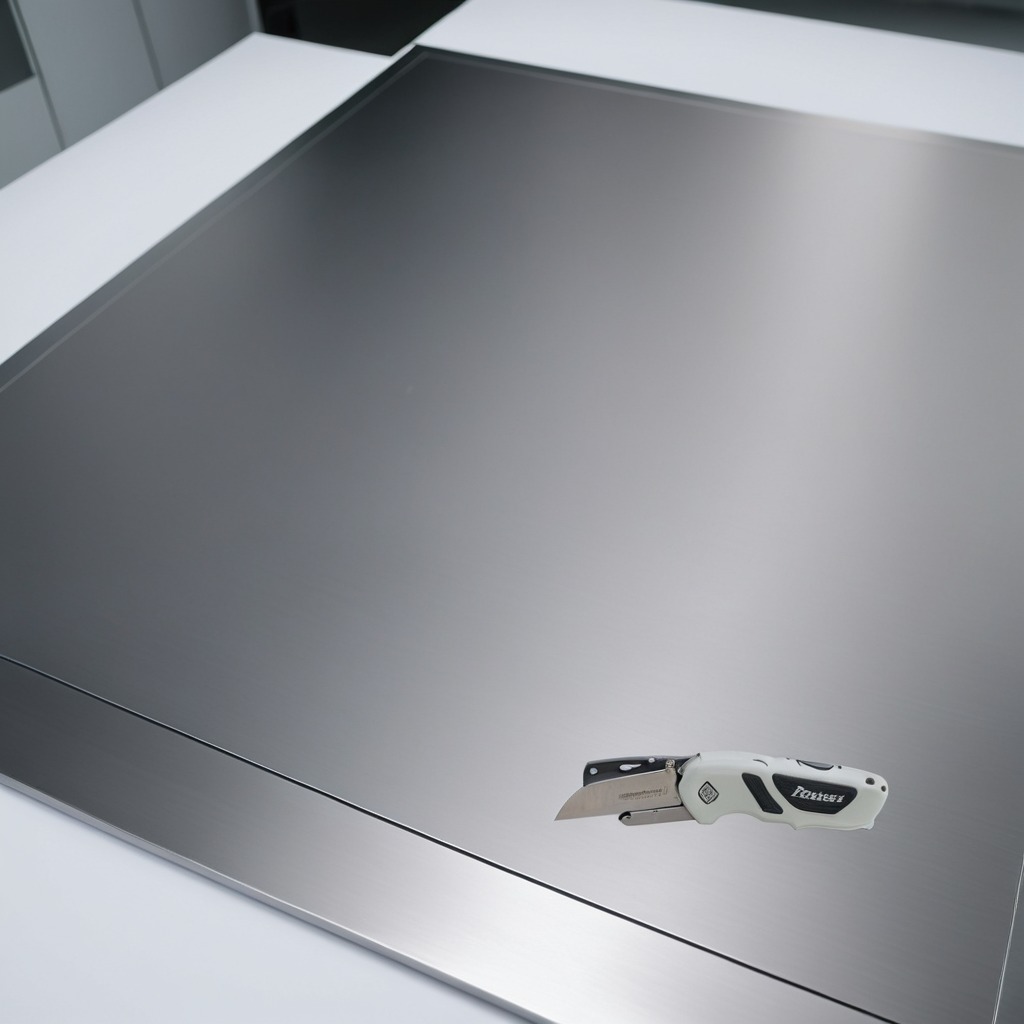
A utility knife is lying on the stainless steel table in a high-end prototyping lab.